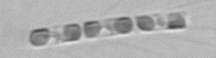
Label: Chaetoceros_subtilis